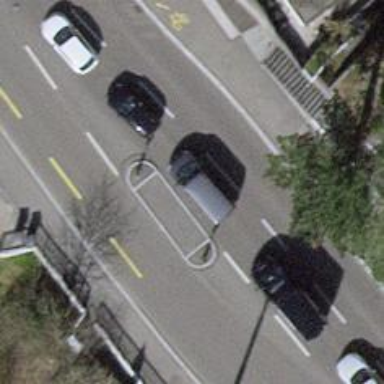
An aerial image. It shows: Unmarked crossing with pedestrian island.